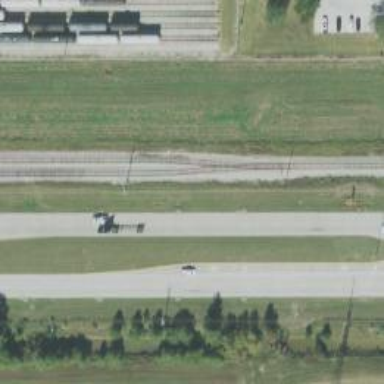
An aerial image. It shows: Railway siding with rails.